Interaction volume radius: 10 \u00c5
Interaction volume height: 10 \u00c5
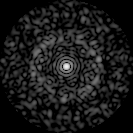
Disorder parameter: 0.8299